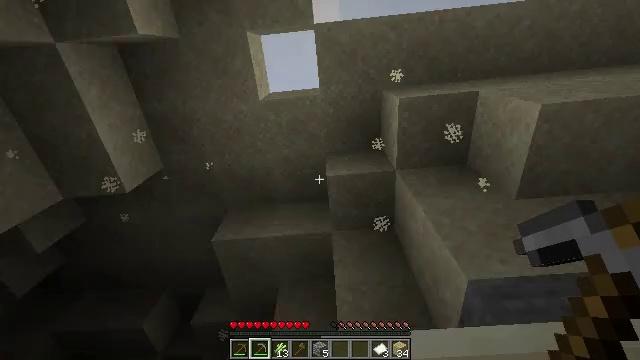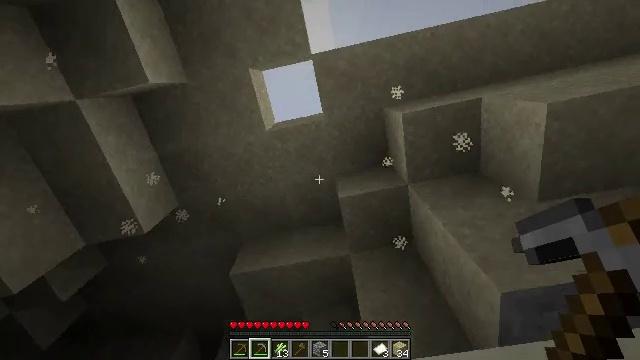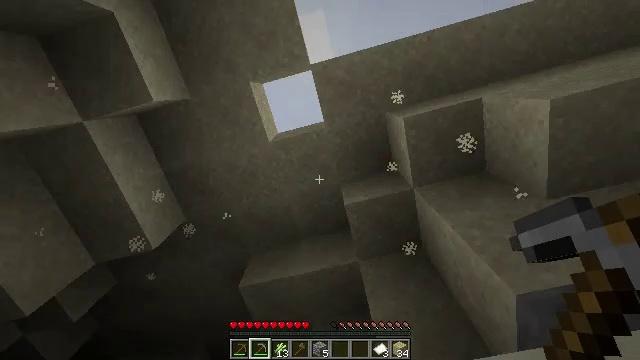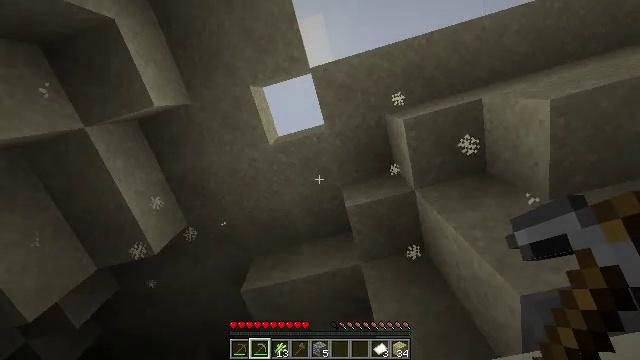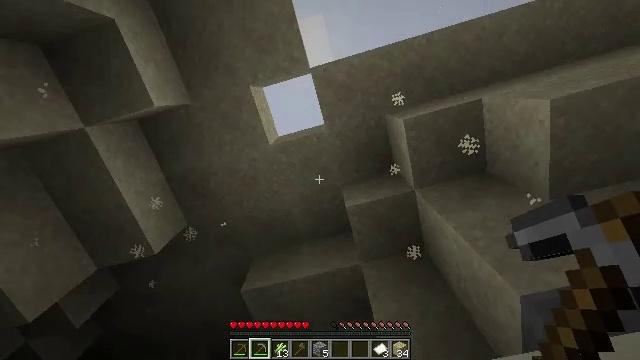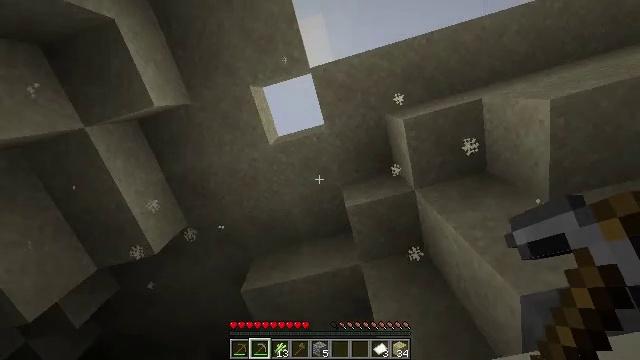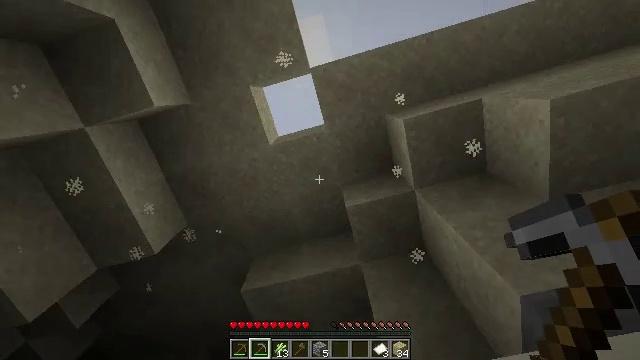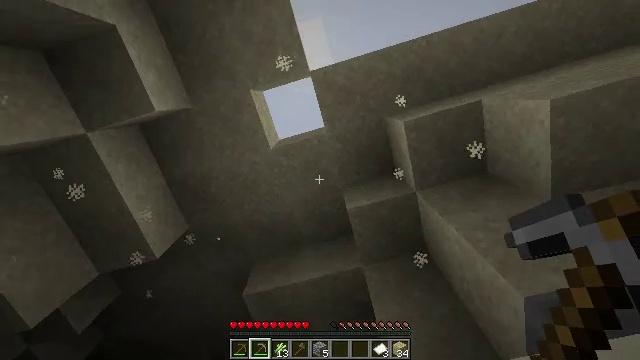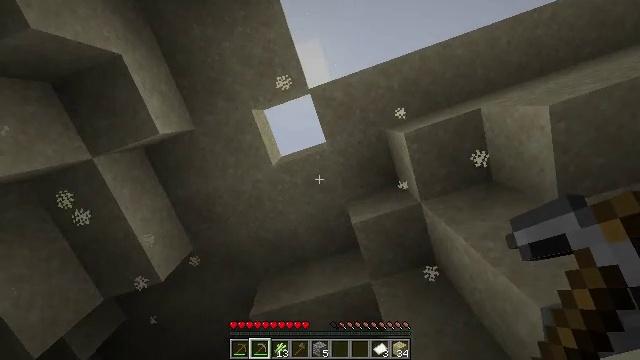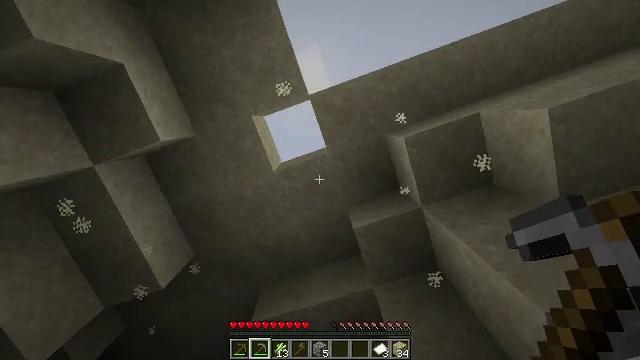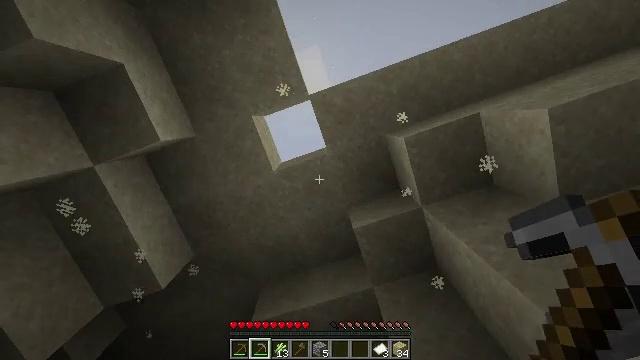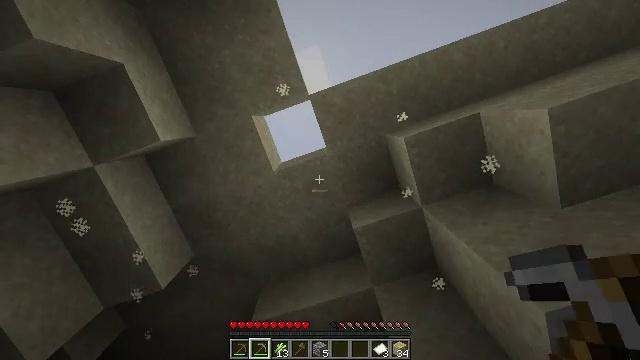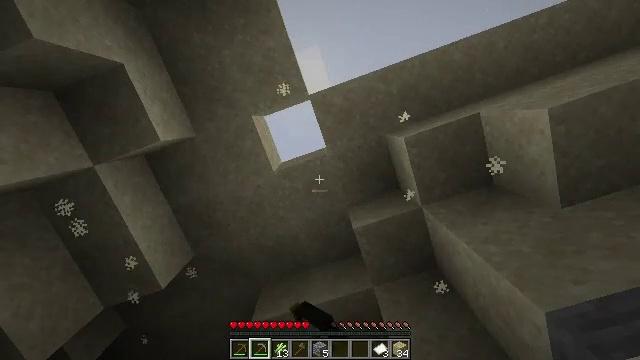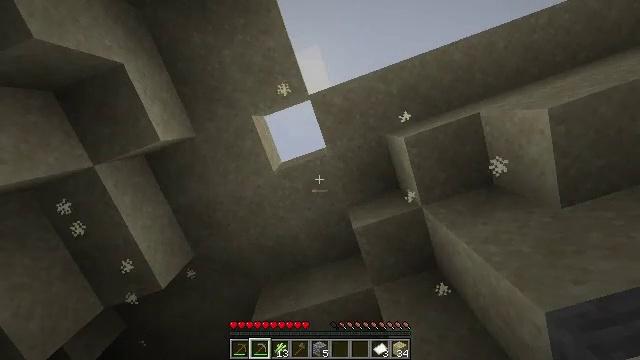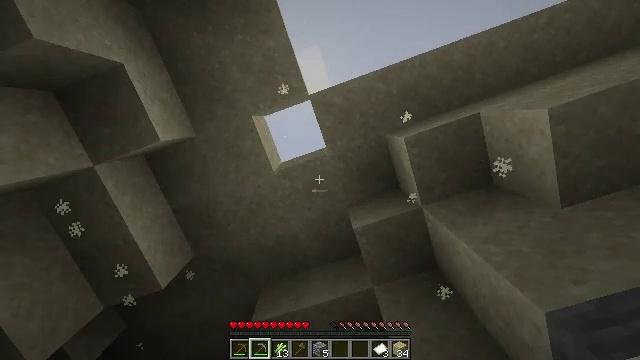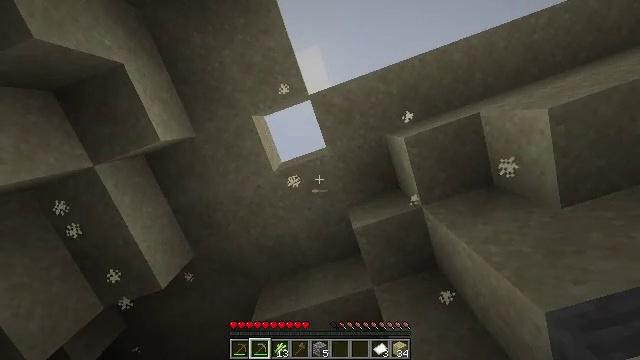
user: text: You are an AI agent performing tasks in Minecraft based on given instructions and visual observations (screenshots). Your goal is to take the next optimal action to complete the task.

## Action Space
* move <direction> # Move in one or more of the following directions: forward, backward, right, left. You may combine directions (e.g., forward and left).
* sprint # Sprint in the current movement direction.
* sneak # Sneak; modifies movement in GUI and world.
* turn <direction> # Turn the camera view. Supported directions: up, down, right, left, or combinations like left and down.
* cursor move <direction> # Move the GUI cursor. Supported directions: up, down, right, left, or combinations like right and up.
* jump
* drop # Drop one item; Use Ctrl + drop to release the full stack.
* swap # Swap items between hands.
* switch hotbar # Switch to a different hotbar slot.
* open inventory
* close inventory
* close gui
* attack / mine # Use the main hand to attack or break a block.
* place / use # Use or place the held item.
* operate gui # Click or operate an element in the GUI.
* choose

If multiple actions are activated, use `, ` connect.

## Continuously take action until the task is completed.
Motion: motion action
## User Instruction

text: Gather sand from the desert.
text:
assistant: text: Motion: turn left and up
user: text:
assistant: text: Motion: turn left and up
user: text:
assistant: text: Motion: no_op
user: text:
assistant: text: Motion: no_op
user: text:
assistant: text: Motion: no_op
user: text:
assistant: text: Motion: no_op
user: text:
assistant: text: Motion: no_op
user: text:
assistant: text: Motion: turn left and up
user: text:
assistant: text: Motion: turn up
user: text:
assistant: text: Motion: no_op
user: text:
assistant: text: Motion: attack / mine
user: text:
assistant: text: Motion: attack / mine
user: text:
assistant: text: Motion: attack / mine
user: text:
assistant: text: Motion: attack / mine
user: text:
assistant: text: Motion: attack / mine
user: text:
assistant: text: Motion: attack / mine
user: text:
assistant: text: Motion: attack / mine
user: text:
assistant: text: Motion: attack / mine
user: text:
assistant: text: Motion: attack / mine
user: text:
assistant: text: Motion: attack / mine
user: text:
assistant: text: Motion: attack / mine
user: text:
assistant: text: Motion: attack / mine
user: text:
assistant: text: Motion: attack / mine
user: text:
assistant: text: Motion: attack / mine
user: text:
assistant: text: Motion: attack / mine
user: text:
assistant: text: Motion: attack / mine
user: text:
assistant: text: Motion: attack / mine
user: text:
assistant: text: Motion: turn left, attack / mine
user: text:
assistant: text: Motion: turn left, attack / mine
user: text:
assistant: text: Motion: turn left, attack / mine